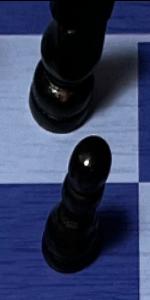
Label: Pawn_Black